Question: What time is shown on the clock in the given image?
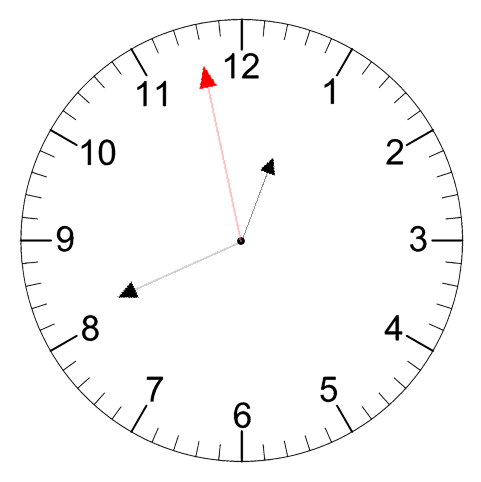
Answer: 12:40:58